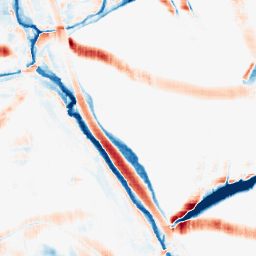
Category: morphological
Decomposition family: morphological_rect
Decomposition parameters: operation: average
width: 20
height: 20
Upsampling method: sinc_blackman
Upsampling parameters: scale: 8
kernel_size: 16
Upsampling scale: 8